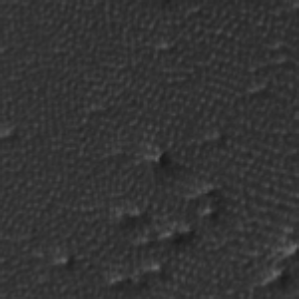
Label: frost